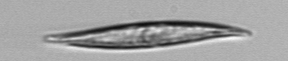
Label: Pleurosigma